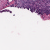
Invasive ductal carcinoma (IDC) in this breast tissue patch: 0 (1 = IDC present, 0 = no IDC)